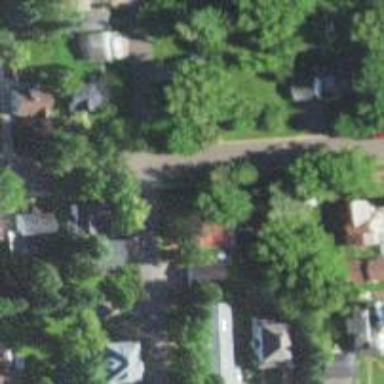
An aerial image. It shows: Residential road.